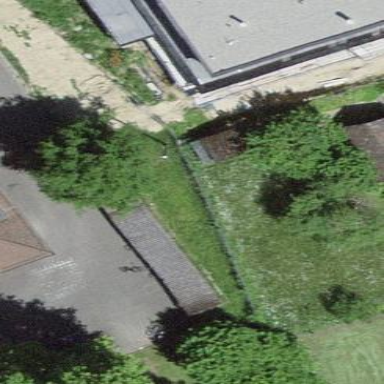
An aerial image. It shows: Bicycle parking facility.